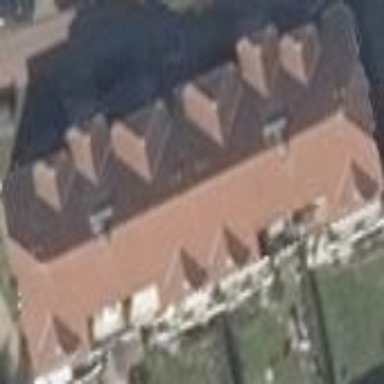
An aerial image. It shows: Half-hipped roof on apartment building.